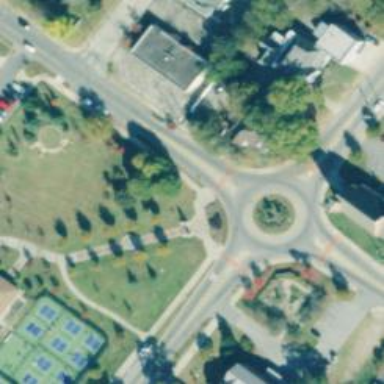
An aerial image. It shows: Tertiary road with asphalt surface leading to roundabout junction.